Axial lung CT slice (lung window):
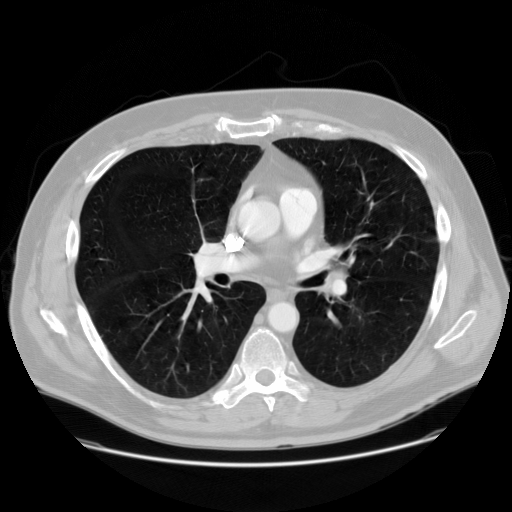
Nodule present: no